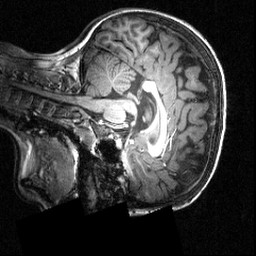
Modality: T1w
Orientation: sagittal
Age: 12
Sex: female
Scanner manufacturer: siemens
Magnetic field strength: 3.951 T
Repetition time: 1.5 s
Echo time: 0.00335 s